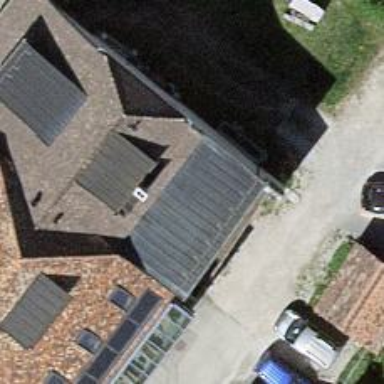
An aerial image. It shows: Restaurant.